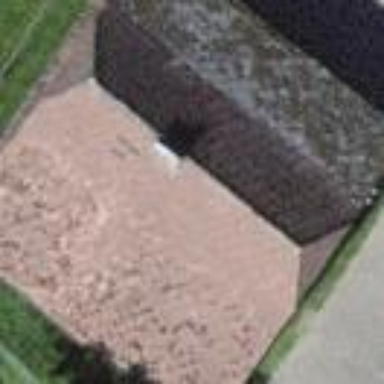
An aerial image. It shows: Barn.